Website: apple
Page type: account-selection
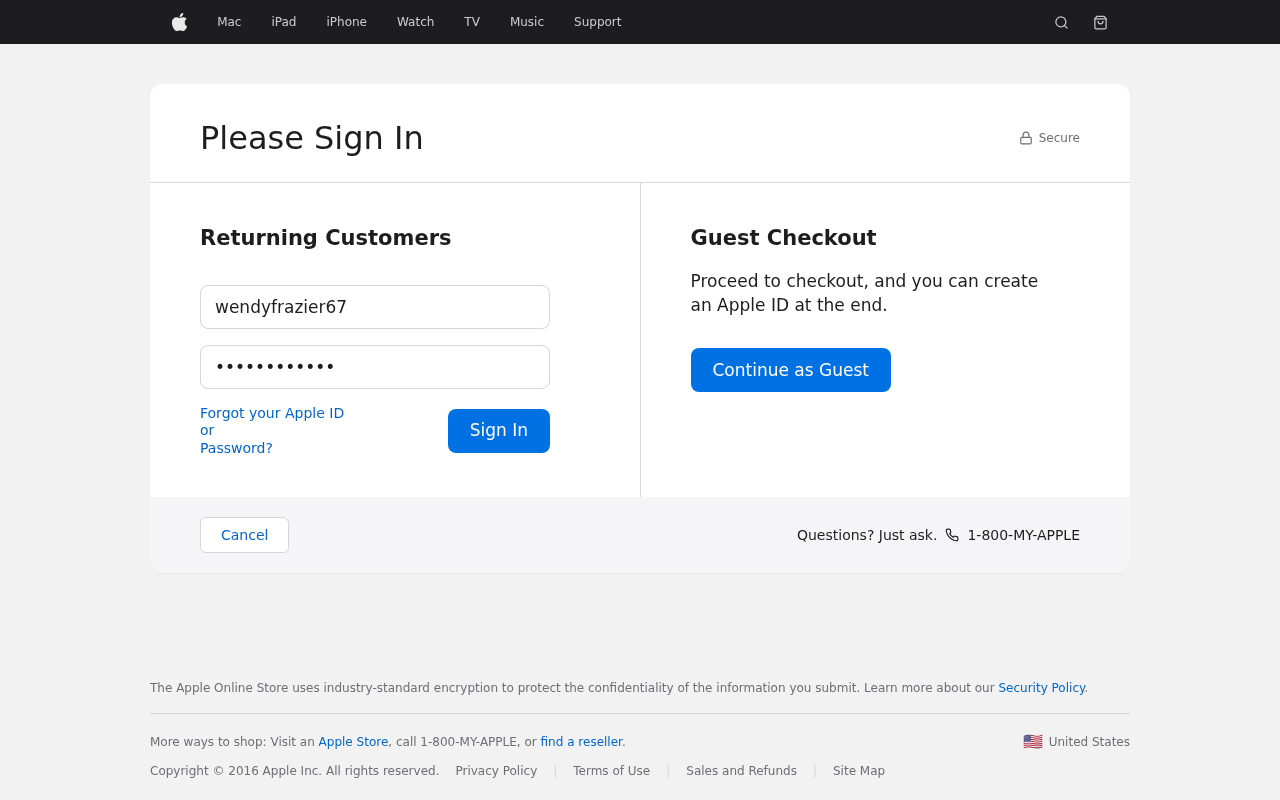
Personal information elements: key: PII_LOGIN_USERNAME
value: wendyfrazier67